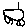
Label: car